Question: <URL>
I am updating user profile picture and it works perfectly in all activities i want. But problem is that it does not update user profile picture in all the posts user already posted. I want to update user's profile picture there as well.
This is database Reference
'''
postRef= FirebaseDatabase.getInstance().getReference().child("posts");
'''
Here is my Recycler view setup
'''
FirebaseRecyclerOptions<Posts> options=new FirebaseRecyclerOptions.Builder<Posts>()
.setQuery(postRef,Posts.class)
.build();
FirebaseRecyclerAdapter<Posts,PostsViewHolder> firebaseRecyclerAdapter=new FirebaseRecyclerAdapter<Posts, PostsViewHolder>(options)
{
@Override
protected void onBindViewHolder(@NonNull final PostsViewHolder holder, int position, @NonNull final Posts model) {
final String postKey=getRef(position).getKey();
holder.itemView.setOnClickListener(new View.OnClickListener() {
@Override
public void onClick(View v) {
Intent clickPostIntent=new Intent(MainActivity.this, ClickPostActivity.class);
clickPostIntent.putExtra("postKey",postKey);
startActivity(clickPostIntent);
}
});
holder.username.setText(model.getFullname());
holder.date.setText(model.getDate());
holder.time.setText(model.getTime());
if (model.getPost_uri_link()!=null){
holder.post_link.setText(model.getPost_uri_link());
}
else {
holder.post_link.setVisibility(View.GONE);
}
if (model.getPost_file_name()!=null && model.getPost_file_uri()!=null) {
holder.file_attach_name.setText(model.getPost_file_name());
holder.file_attach_name.setOnClickListener(new View.OnClickListener() {
@Override
public void onClick(View v) {
downloadFile(MainActivity.this,model.getPost_file_name(),"gs://studentcornerproject-be4c6.appspot.com/post files",model.getPost_file_uri());
}
});
}
else{
holder.file_attach_name.setVisibility(View.GONE);
}
if (model.getDescription()!=null) {
holder.description.setText(model.getDescription());
}
else {
holder.description.setVisibility(View.GONE);
}
if (model.getPost_img()!=null) {
Picasso.get().load(model.post_img).networkPolicy(NetworkPolicy.OFFLINE).placeholder(android.R.drawable.progress_indeterminate_horizontal).into(holder.post_img, new Callback() {
@Override
public void onSuccess() {
postRef.child("post_img").keepSynced(true);
}
@Override
public void onError(Exception e) {
Picasso.get().load(model.post_img).into(holder.post_img);
}
});
}
else {
holder.post_img.setVisibility(View.GONE);
}
Picasso.get().load(model.getProfile_image()).networkPolicy(NetworkPolicy.OFFLINE).placeholder(R.drawable.profile_icon).into(holder.prof_img, new Callback() {
@Override
public void onSuccess() {
}
@Override
public void onError(Exception e) {
Picasso.get().load(model.getProfile_image()).into(holder.prof_img);
}
});
}
@NonNull
@Override
public PostsViewHolder onCreateViewHolder(@NonNull ViewGroup viewGroup, int i) {
View view= LayoutInflater.from(viewGroup.getContext()).inflate(R.layout.all_posts_users,viewGroup,false);
PostsViewHolder viewHolder=new PostsViewHolder(view);
return viewHolder;
}
};
postslist.setAdapter(firebaseRecyclerAdapter);
firebaseRecyclerAdapter.startListening();
}
public static class PostsViewHolder extends RecyclerView.ViewHolder
{
TextView username,date,time,description,file_attach_name,post_link;
CircleImageView prof_img;
ImageView post_img;
public PostsViewHolder(@NonNull View itemView) {
super(itemView);
post_link=itemView.findViewById(R.id.post_link);
username=itemView.findViewById(R.id.post_user_name);
date=itemView.findViewById(R.id.post_date);
time=itemView.findViewById(R.id.post_time);
description=itemView.findViewById(R.id.post_description);
file_attach_name=itemView.findViewById(R.id.post_filename);
prof_img=itemView.findViewById(R.id.post_profile_img);
post_img=itemView.findViewById(R.id.post_image);
}
'''
I want to update profile picture in all the posts he already posted as well.
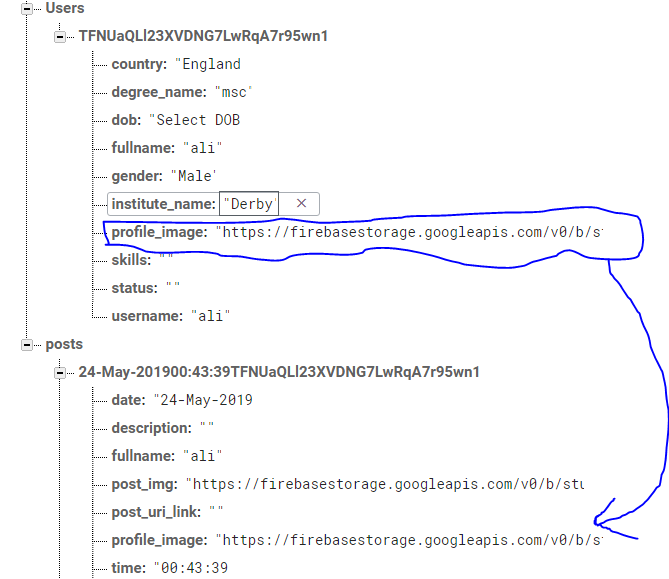
Answer: My problem has been solved. here is the correct code.
'''
Query postQuery=postRef.orderByChild("uid").equalTo(currentUserId);
postQuery.addListenerForSingleValueEvent(new ValueEventListener() {
@Override
public void onDataChange(@NonNull DataSnapshot dataSnapshot) {
for (DataSnapshot snapshot:dataSnapshot.getChildren()){
Log.i("Post",snapshot.getKey());
postRef.child(snapshot.getKey()).child("profile_image").setValue(profile_img);
postRef.child(snapshot.getKey()).child("fullname").setValue(fullname);
}
}
@Override
public void onCancelled(@NonNull DatabaseError databaseError) {
}
});
'''